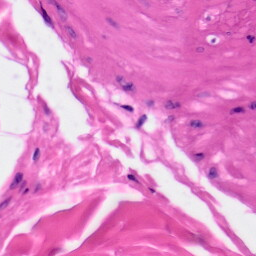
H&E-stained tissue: Skin